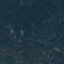
Land use / land cover: Forest